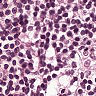
Metastatic tissue present: no